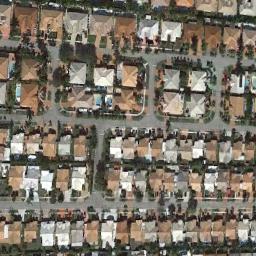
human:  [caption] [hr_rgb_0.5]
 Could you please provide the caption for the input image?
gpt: The residential area is ringed by several roads .

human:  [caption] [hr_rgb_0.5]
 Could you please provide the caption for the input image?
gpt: A dense residential area has lots of houses of the same style while some roads go through the residential area .

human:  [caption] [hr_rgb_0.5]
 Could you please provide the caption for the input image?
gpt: The dense residential is next to the road .

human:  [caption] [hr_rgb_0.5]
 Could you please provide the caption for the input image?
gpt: There are many roads and neatly arranged houses and trees and large lawns in densely populated areas .

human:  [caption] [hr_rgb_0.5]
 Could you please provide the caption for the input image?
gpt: There are many brown and white buildings arranged neatly on dense residential area .